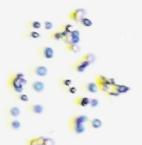
Label: Phaeocystis